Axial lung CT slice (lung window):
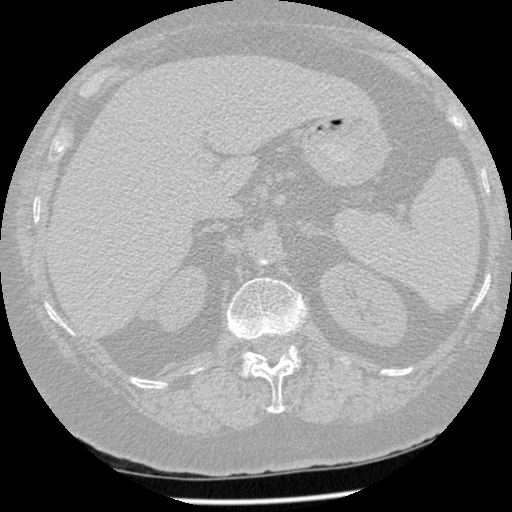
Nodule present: no